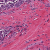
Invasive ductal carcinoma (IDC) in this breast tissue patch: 1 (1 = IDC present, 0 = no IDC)